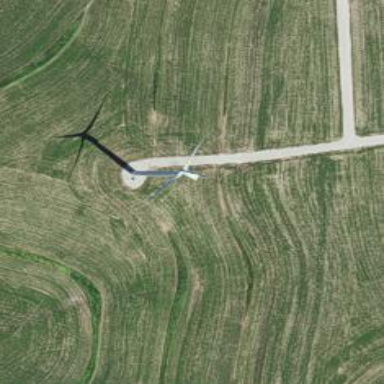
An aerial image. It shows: Wind generator powered by wind. The generator type is horizontal axis and it uses wind turbines.